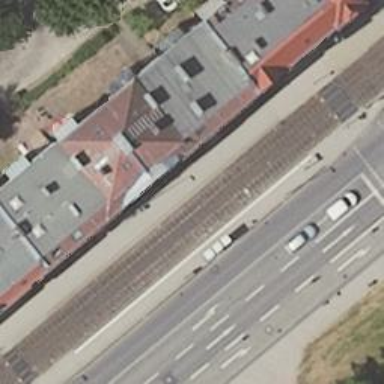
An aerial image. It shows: Tram stop position for public transport.